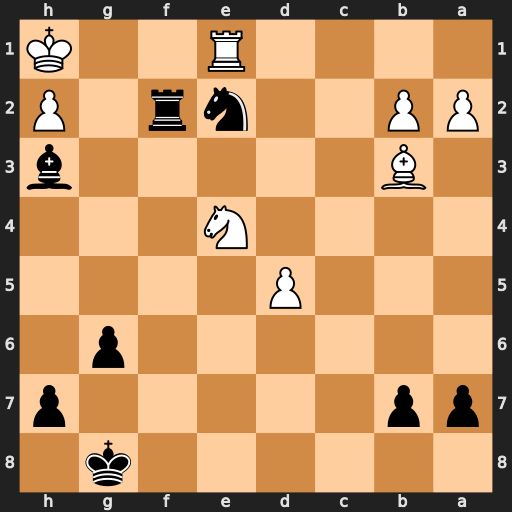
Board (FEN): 6k1/pp5p/6p1/3P4/4N3/1B5b/PP2nr1P/4R2K
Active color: b
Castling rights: -
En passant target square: -
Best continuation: Bg2#